Interaction volume radius: 5 \u00c5
Interaction volume height: 20 \u00c5
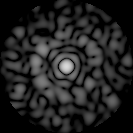
Disorder parameter: 0.7989